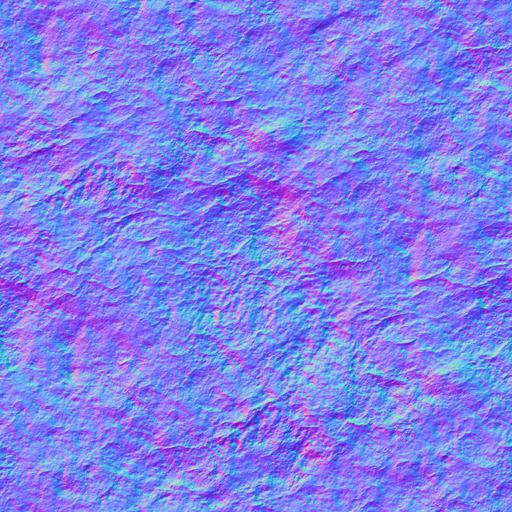
beige grey rock rough spike